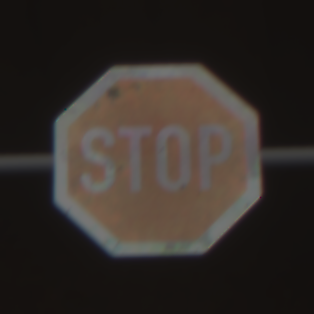
Verkehrszeichen: Stop
Umgebung: Roofed, Suburban
Tageszeit: SunriseSunset
Wetter: Clear
Licht: Natural
Jahreszeit: NotSpecified
Kontrast: MediumContrast